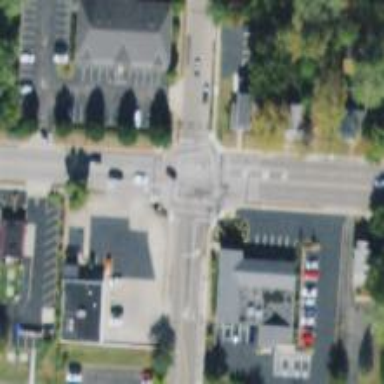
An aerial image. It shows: Marked crossing on asphalt footway.